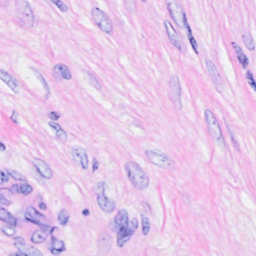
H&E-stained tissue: Breast